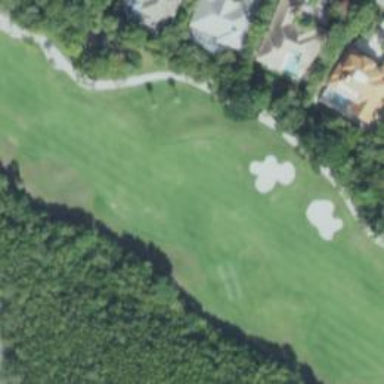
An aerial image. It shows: Area of rough grass used for golf.